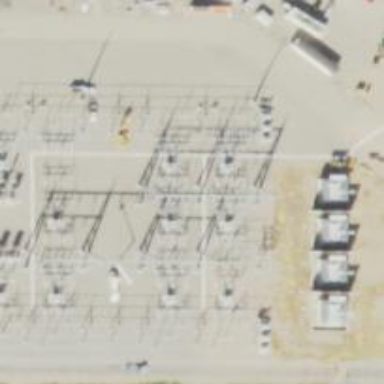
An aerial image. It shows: Switch used for power control.